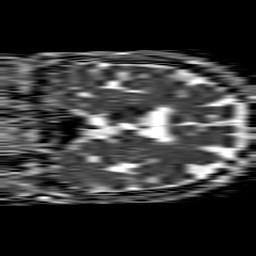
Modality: ADC
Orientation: coronal
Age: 72
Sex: male
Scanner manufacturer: philips
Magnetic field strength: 1.5 T
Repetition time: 4.6 s
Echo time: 0.08942 s